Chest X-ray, AP view. Patient: 46 years old, sex M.
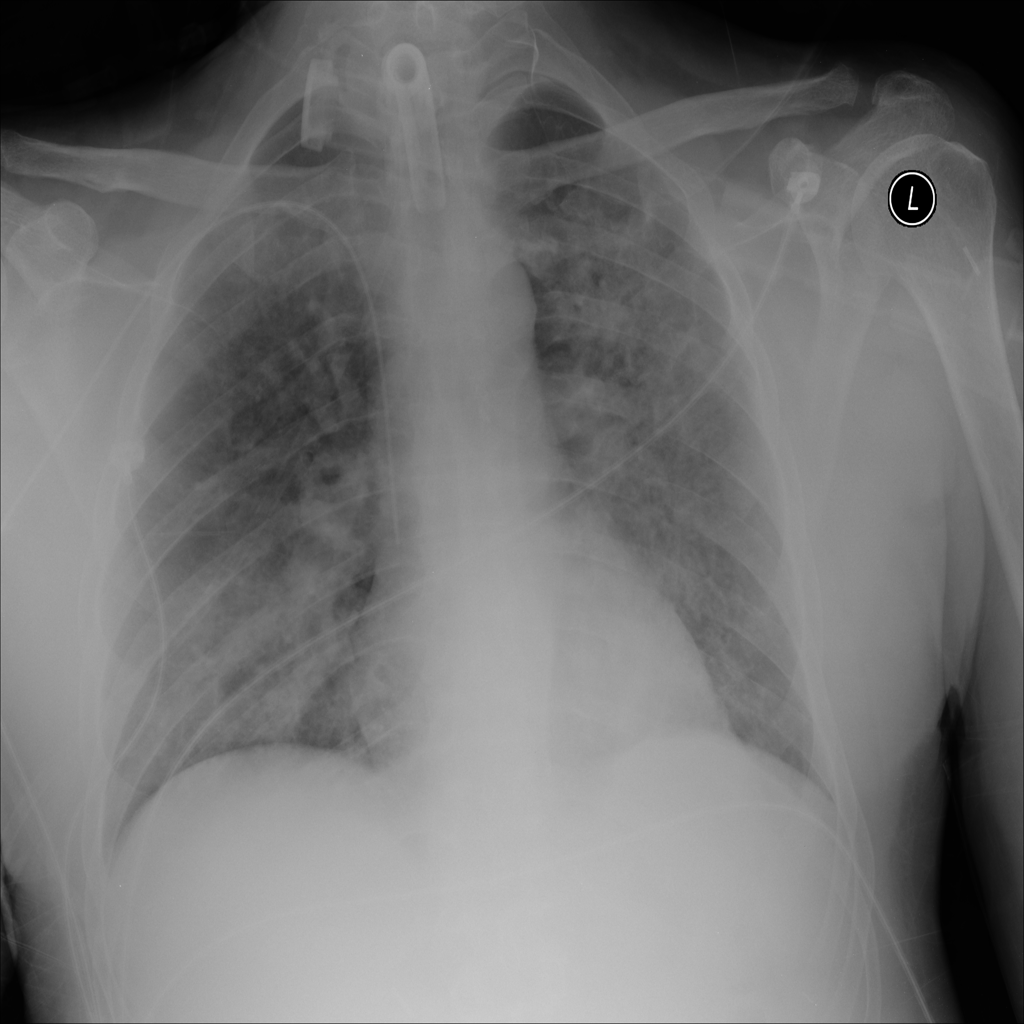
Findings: No Finding